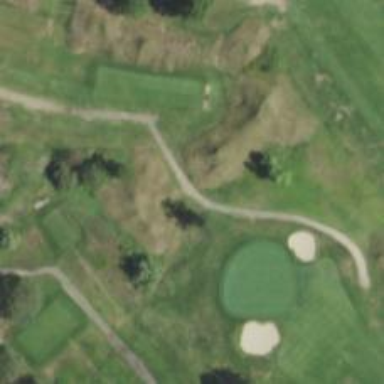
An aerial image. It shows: Path for both road and golf.